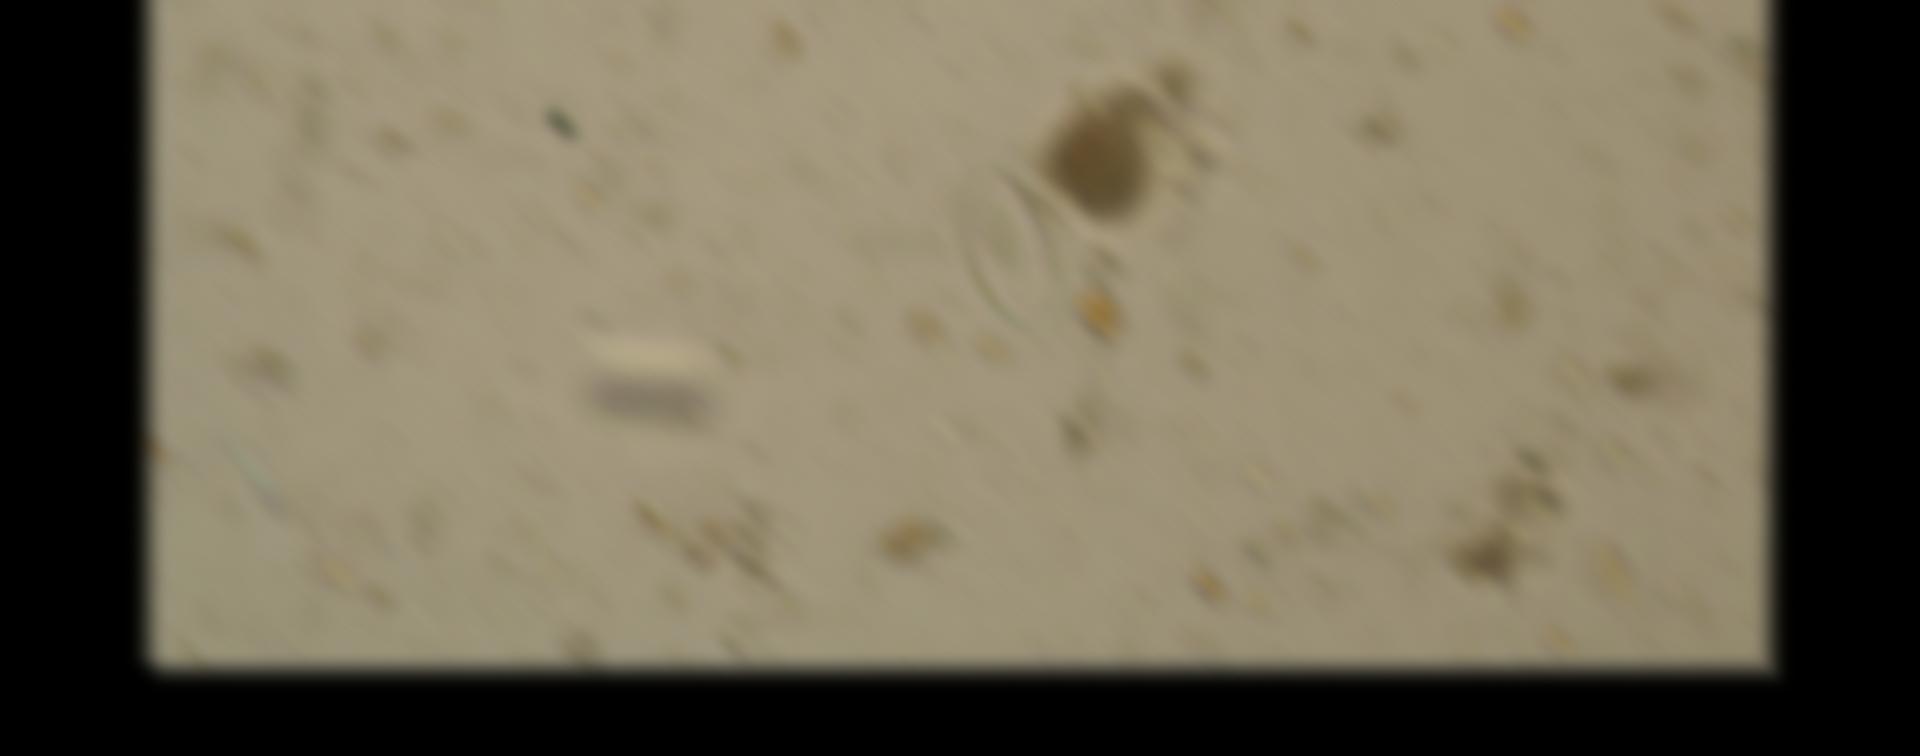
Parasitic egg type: Enterobius vermicularis